Question: I am trying to create a UIView which is basically a number with a circular background. I am using a UIView and applying a corner radius of half the dimension for the circle. Then I am adding the number as a UILabel subview to the above view.
What I want is close to this (without the fancy border):
(This is a screenshot from the app Count Battle).

Please help me rewrite by moving the code under the proper methods (drawrect, init, layoutSubviews, or any custom method). This is the code in it's current form. I think my understanding of this thing is muddled up, and this just doesn't look right.
This is the header file:
'''
// CircleNumView.h
#import <UIKit/UIKit.h>
@interface CircleNumView : UIView
@property (nonatomic, strong) UIColor *circleColor;
- (instancetype)initWithRadius:(CGFloat)radius
center:(CGPoint)center
text:(NSString *)text;
@end
'''
This is the implementation file:
'''
// CircleNumView.m
#import "CircleNumView.h"
@interface CircleNumView ()
@property (nonatomic) CGFloat radius;
@property (nonatomic, strong) NSString *text;
@end
@implementation CircleNumView
// designated initializer
- (instancetype)initWithRadius:(CGFloat)radius
center:(CGPoint)center
text:(NSString *)text
{
self = [super init];
self.radius = radius;
self.text = text;
self.frame = CGRectMake ( center.x - radius, center.y - radius, 2 * radius, 2 * radius);
self.circleColor = [UIColor whiteColor];
self = [self createView];
return self;
}
- (CircleNumView *)createView
{
CircleNumView *circularView = [[UIView alloc] initWithFrame:self.frame];
circularView.backgroundColor = self.circleColor;
UILabel *label = [[UILabel alloc] initWithFrame:circularView.bounds];
label.text = self.text;
label.textColor = [UIColor blackColor];
[circularView addSubview:label];
circularView.clipsToBounds = YES;
circularView.layer.cornerRadius = self.radius;
[self addSubview:circularView];
return circularView;
}
@end
'''
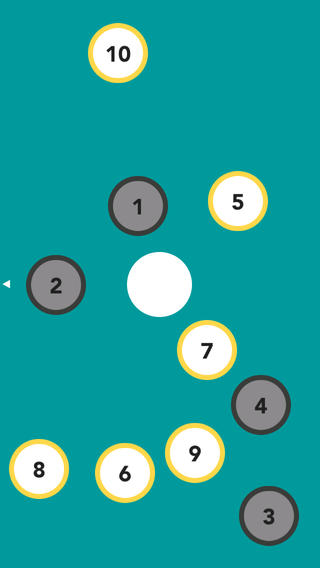
Answer: You were doing everything pretty well until that 'self = [createView];'
This is the implementation file that I would write:
'''
//
// CircleNumberView.m
//
//
// Created by James Valaitis on 13/04/2014.
//
//
#import "CircleNumberView.h"
#pragma mark - Circle Number View Private Class Extension
@interface CircleNumberView ()
/** The radius of this circular view. */
@property (nonatomic, assign) CGFloat radius;
/** The number to present encapsulated as a string. */
@property (nonatomic, copy) NSString *text;
/** The label that shows the number contents of this view. */
@property (nonatomic, strong) UILabel *textLabel;
@end
#pragma mark - Circle Number View Implementation
@implementation CircleNumberView
#pragma mark - Initialisation
/**
* Initialises a circlular view with a number in the middle.
*
* @param radius The radius of the circle.
* @param center The center point of the circle in it's superview.
* @param text The number as a string to present in the middle of this view.
*
* @return An initialized object.
*/
- (instancetype)initWithRadius:(CGFloat)radius center:(CGFloat)center text:(NSString *)text
{
CGRect frame = CGRectMake(center.x - radius, center.y - radius, radius * 2, radius * 2);
if (self = [super initWithFrame:frame])
{
_radius = radius;
_text = text;
[self configureViewAndSubviews];
}
return self;
}
#pragma mark - Property Accessor Methods - Getters
/**
* The label that shows the number contents of this view.
*
* @return The label that shows the number contents of this view.
*/
- (UILabel *)textLabel
{
if (!_textLabel)
{
_textLabel = [[UILabel alloc] initWithFrame:self.bounds];
_textLabel.numberOfLines = 0;
_textLabel.textColor = [UIColor blackColor];
}
return _textLabel;
}
#pragma mark - Subview Management
/**
* Configures this view as well as it's subviews.
*/
- (void)configureViewAndSubviews
{
self.backgroundColor = [UIColor whiteColor];
self.clipsToBounds = YES;
self.layer.cornerRadius = self.radius;
self.textLabel.text = self.text;
[self addSubview:self.textLabel];
}
@end
'''